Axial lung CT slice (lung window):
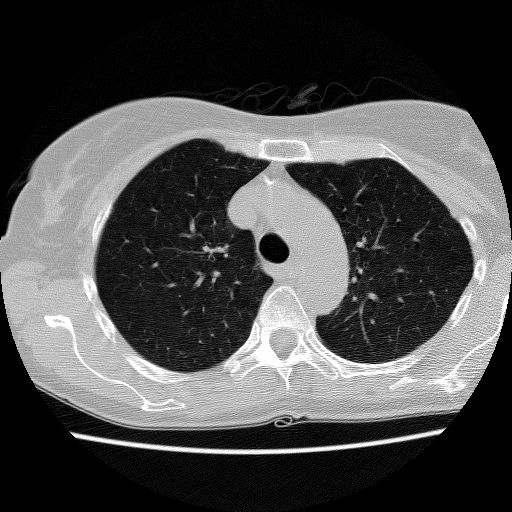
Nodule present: no